Aerial crown-view tile of a tropical tree (Barro Colorado Island, Panama), acquired 20250124:
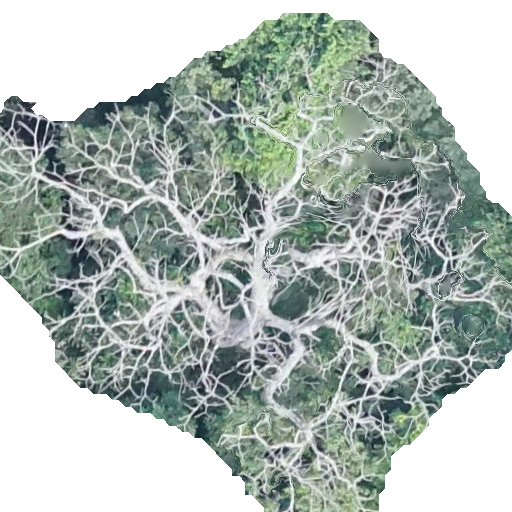
Species: Pseudobombax septenatum
GBIF accepted scientific name: Pseudobombax septenatum
Crown area: 275.024 m²